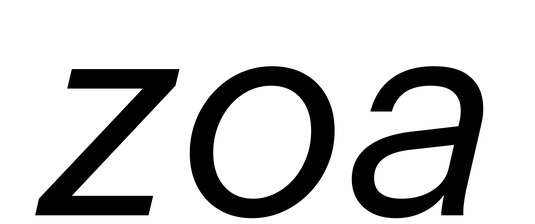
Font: InstrumentSans-Italic_Italic